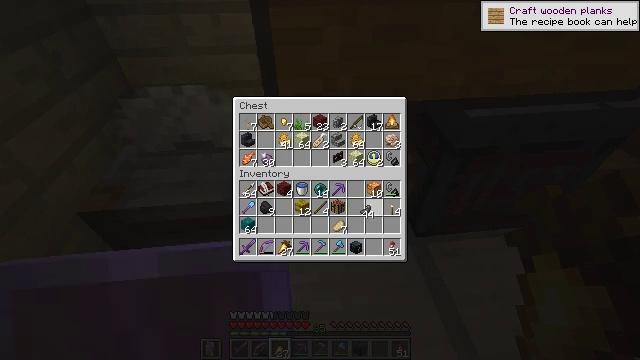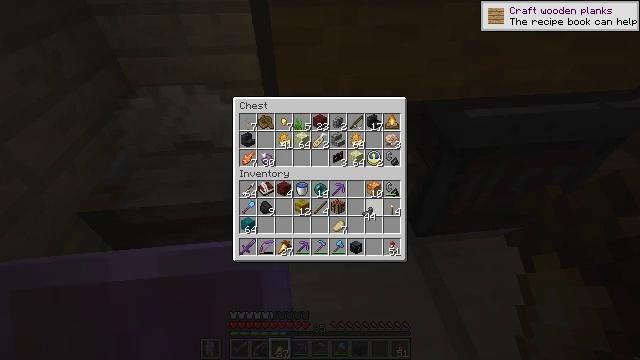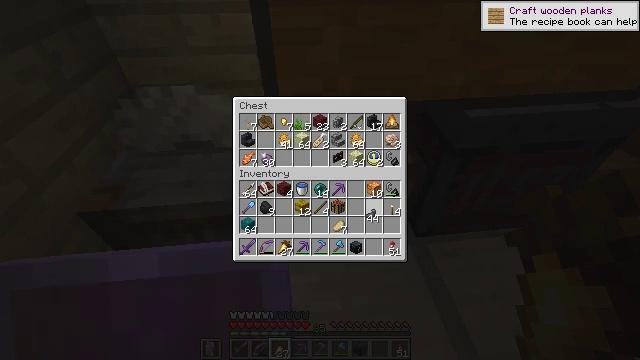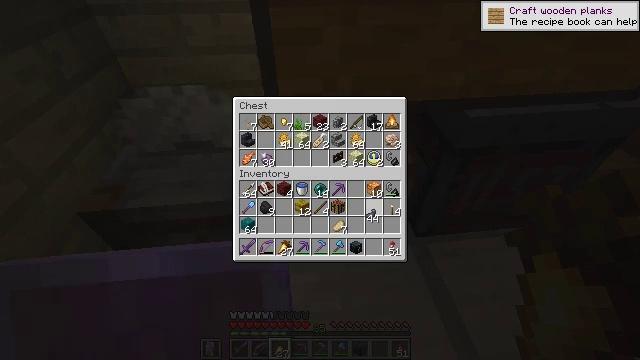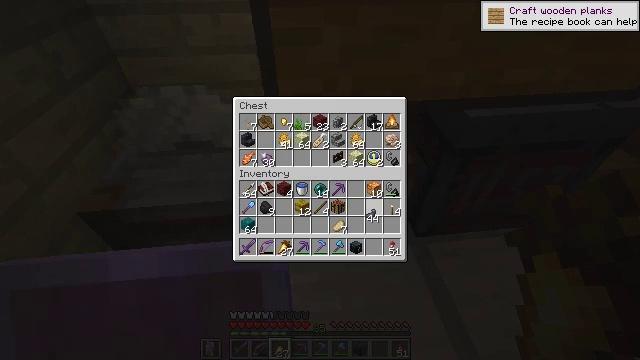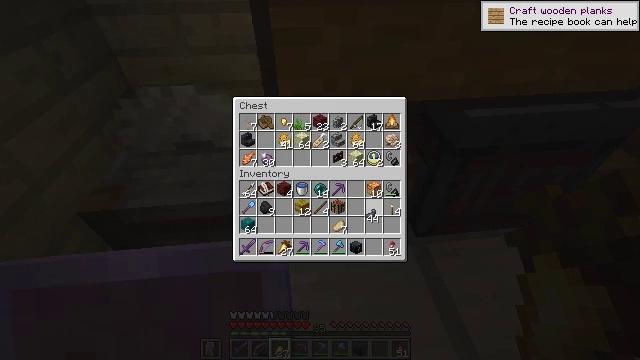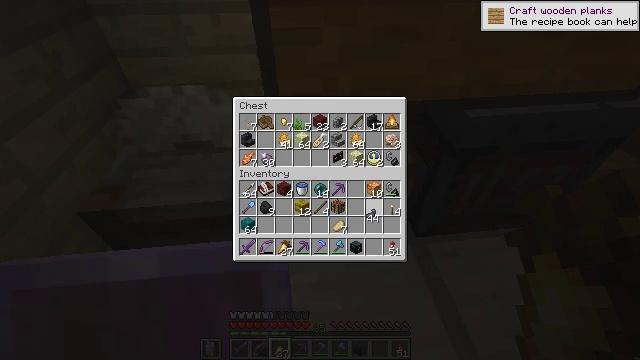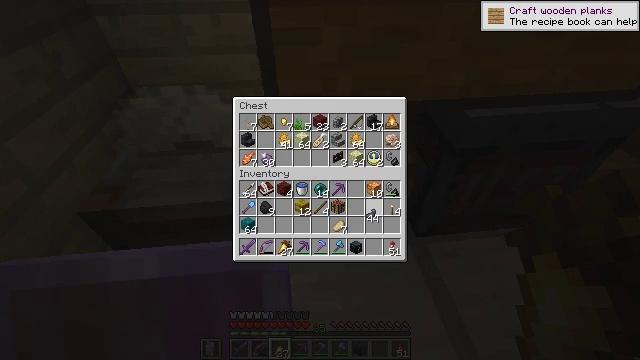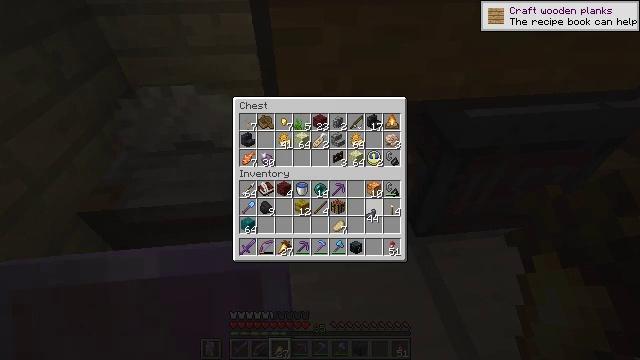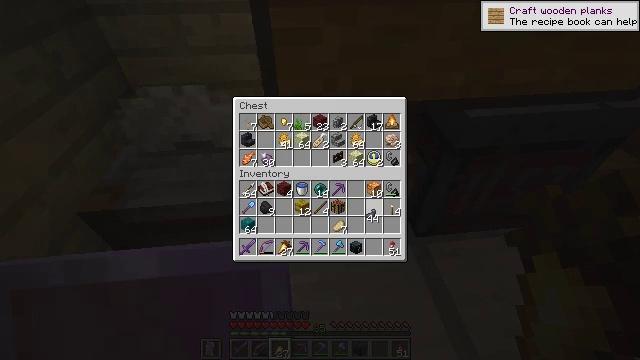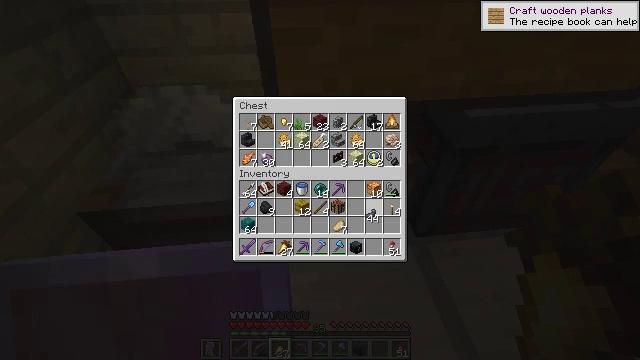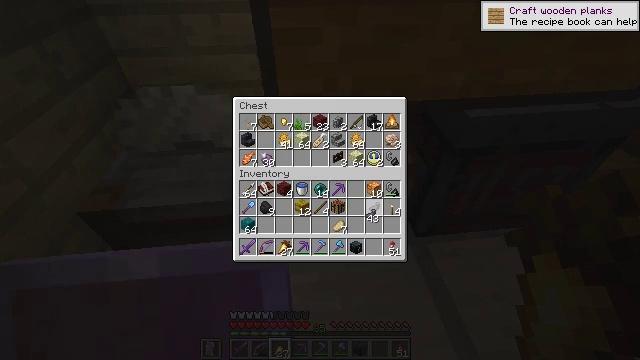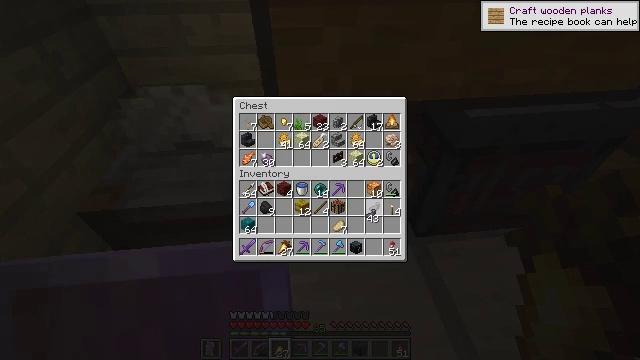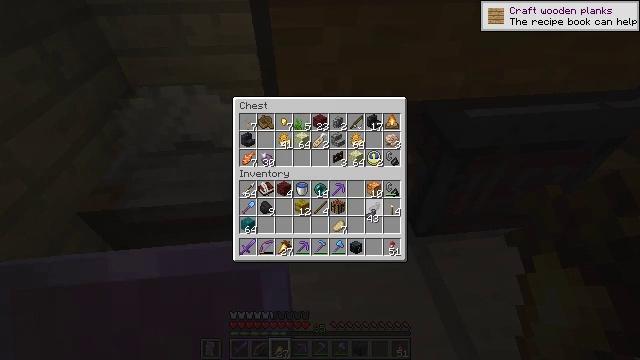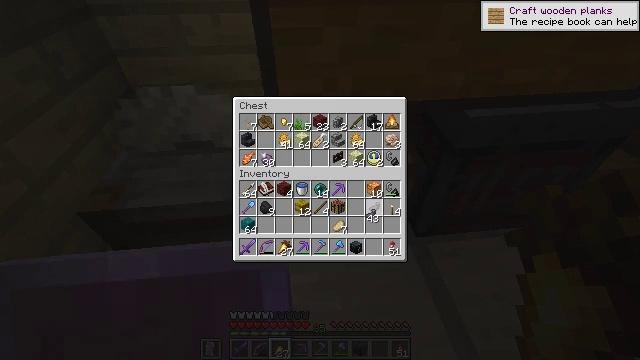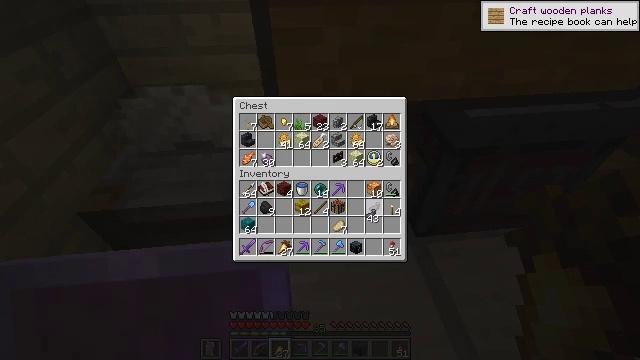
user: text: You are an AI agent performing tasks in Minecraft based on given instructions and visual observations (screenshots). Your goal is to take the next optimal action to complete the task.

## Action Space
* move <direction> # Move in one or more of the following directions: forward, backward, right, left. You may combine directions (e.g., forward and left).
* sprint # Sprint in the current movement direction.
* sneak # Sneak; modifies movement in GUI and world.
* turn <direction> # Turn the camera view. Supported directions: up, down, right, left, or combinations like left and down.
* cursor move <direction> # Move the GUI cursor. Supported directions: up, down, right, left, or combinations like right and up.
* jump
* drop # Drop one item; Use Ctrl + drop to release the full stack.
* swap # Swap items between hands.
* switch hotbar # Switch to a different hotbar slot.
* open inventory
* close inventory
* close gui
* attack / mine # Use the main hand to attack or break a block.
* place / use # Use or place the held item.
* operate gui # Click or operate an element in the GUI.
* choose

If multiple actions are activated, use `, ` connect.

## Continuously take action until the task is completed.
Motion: motion action
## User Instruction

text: Create black dye from resources.
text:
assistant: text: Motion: no_op
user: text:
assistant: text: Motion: no_op
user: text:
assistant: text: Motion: no_op
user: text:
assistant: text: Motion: no_op
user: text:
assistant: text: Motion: no_op
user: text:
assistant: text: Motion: no_op
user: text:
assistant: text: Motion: no_op
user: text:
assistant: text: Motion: choose
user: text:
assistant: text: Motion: choose
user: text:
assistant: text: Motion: choose
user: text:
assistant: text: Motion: no_op
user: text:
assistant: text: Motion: no_op
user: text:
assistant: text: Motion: no_op
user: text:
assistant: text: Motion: no_op
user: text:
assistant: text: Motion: no_op
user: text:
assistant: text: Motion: no_op
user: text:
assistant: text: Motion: no_op
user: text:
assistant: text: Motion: no_op
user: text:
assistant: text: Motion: no_op
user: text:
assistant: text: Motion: no_op
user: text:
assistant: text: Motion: no_op
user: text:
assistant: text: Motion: no_op
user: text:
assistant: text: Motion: no_op
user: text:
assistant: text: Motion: no_op
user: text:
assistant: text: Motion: no_op
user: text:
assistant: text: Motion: no_op
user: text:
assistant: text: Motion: no_op
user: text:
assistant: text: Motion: no_op
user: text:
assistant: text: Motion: no_op
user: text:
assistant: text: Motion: no_op